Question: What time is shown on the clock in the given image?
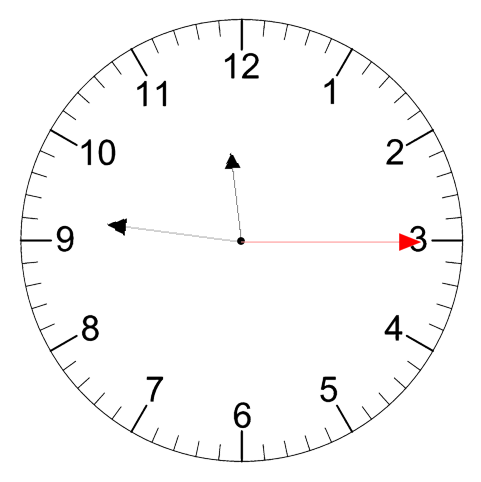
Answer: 11:46:15